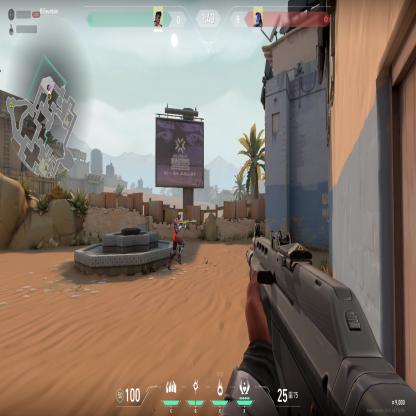
Label: enemy